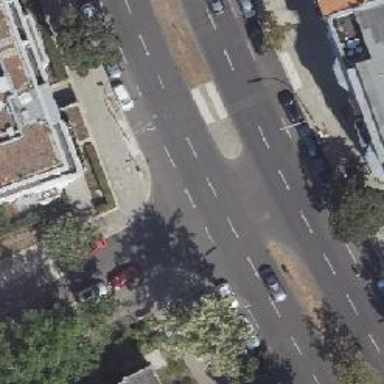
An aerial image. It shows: Unmarked crossing on footway.